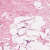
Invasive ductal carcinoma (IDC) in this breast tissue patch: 0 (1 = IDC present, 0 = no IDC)